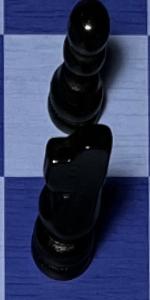
Label: Knight_Black